Question: I refer to the Examples in <URL>. One Person can own >= 0 pets.
What happend now is I performed the group join
'''
Dim result1 = From pers in people
Group Join pet in pets
on pers Equals pet.Owner
Into PetList = Group
'''
LinqPad shows me the result:

This looks to me like Linq is producing a lot of redundancies (but I might be wrong here!). The first result object would hold the person object three times. Two questions arises here for me as a Linq nooby (but maybe I read the output not the right way):
1. Are the person objects references? Unfortunately I couldnt find anything about it.
2. Following the example mentioned above the query continues with
> '''
Select pers.FirstName , pers.LastName,
PetName = If(pet is Nothing, String.Empty, pet.Name)
'''
If we have all information about the Person Object in the PetList, why not just query this object? In my opinion we dont need the pers Object anymore.
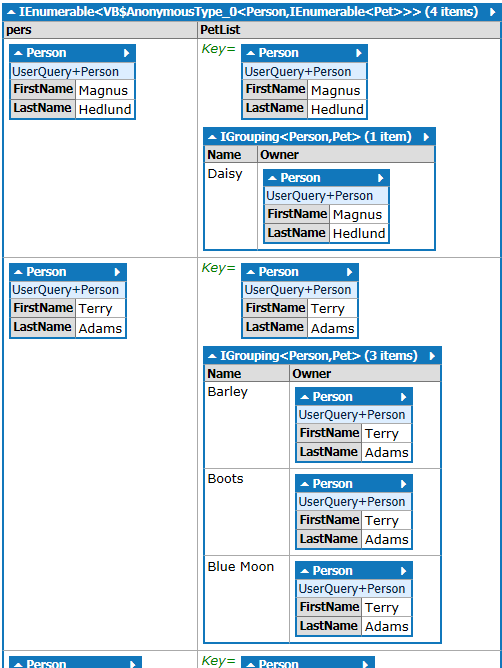
Answer: Yes, those Person objects are references. LINQ is not cloning Person objects.
The reason for that output is that LINQPad is trying to show you who that person is. Without repeating a walk of its properties and fields, it would be hard to tell what person it was referring to.